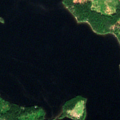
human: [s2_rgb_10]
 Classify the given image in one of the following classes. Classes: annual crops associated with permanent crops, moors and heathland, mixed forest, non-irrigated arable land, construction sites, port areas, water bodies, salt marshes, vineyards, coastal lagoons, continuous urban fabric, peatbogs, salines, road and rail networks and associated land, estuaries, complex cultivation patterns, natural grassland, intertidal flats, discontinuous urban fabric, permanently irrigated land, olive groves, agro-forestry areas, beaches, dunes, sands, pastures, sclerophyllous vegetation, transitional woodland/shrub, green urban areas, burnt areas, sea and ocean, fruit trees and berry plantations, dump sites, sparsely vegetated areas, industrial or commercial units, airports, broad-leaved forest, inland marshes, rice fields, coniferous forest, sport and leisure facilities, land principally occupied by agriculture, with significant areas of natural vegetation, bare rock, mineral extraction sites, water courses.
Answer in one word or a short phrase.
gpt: coniferous forest, water bodies